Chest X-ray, PA view. Patient: 44 years old, sex F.
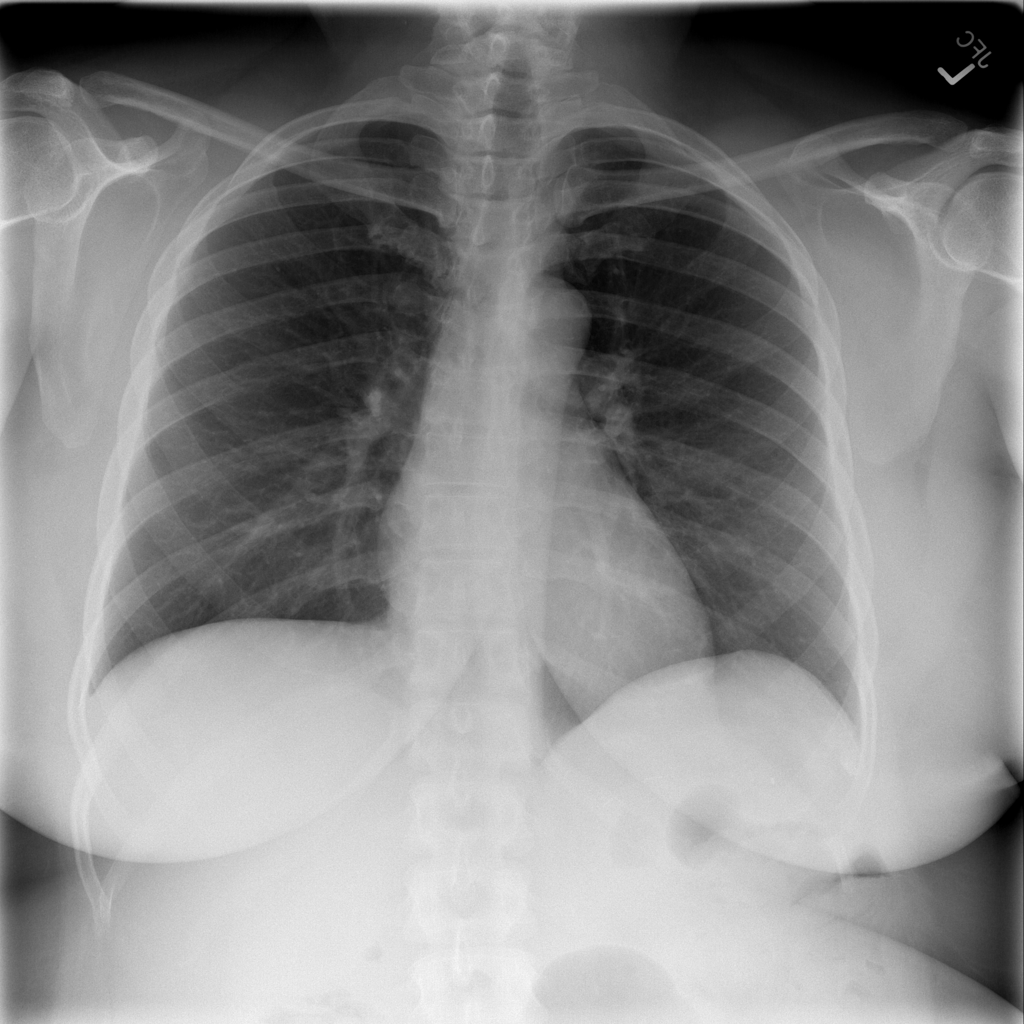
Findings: No Finding